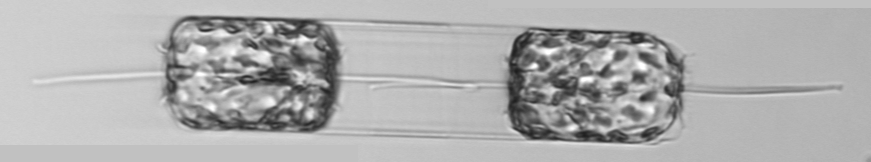
Label: Ditylum_brightwellii